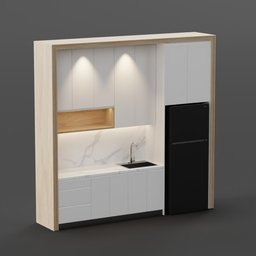
Label: furniture